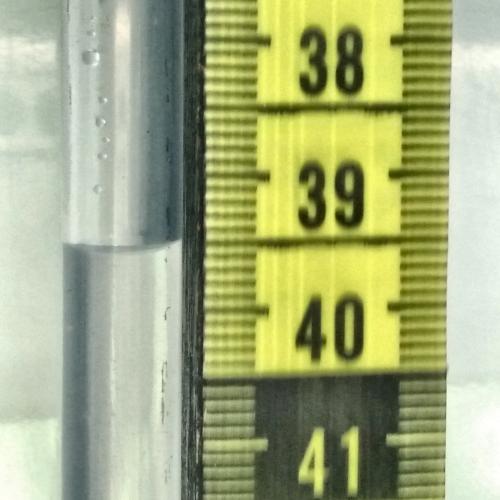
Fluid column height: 39.5 cm